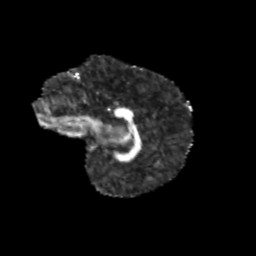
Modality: FA
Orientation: sagittal
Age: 10
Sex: female
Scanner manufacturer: siemens
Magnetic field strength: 3 T
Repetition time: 3.8 s
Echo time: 0.07 s